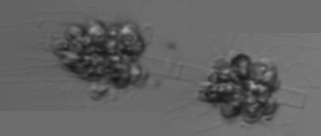
Label: Leptocylindrus_mediterraneus